Interaction volume radius: 10 \u00c5
Interaction volume height: 25 \u00c5
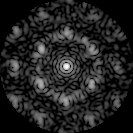
Disorder parameter: 0.5752